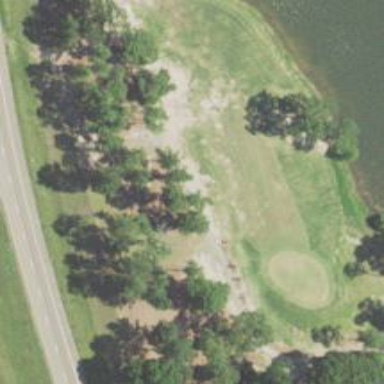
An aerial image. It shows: Scenic golf fairway.